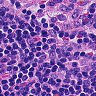
Metastatic tissue present: no